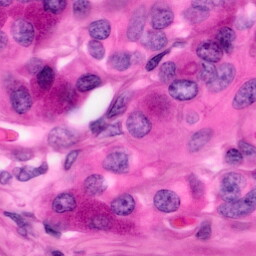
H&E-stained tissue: Pancreatic